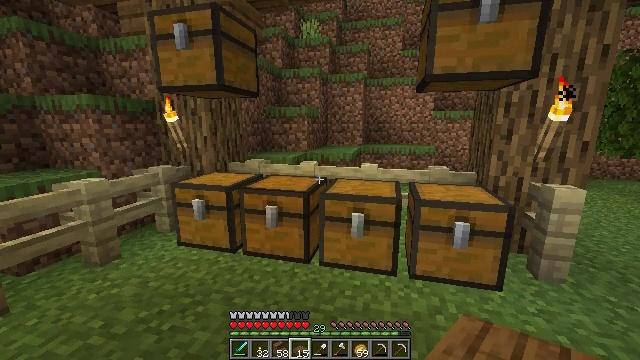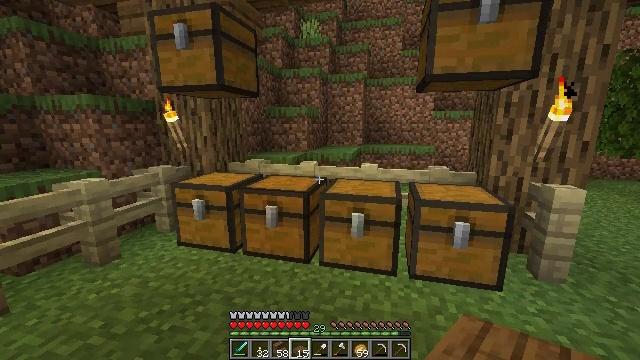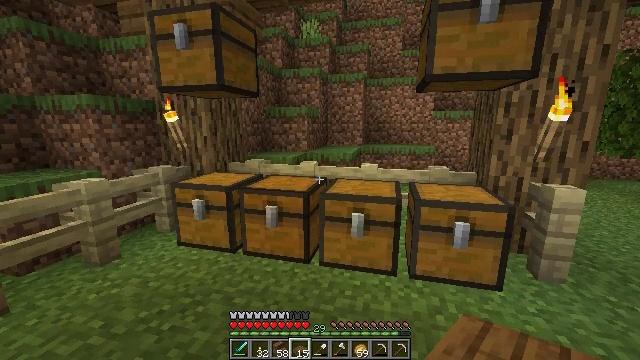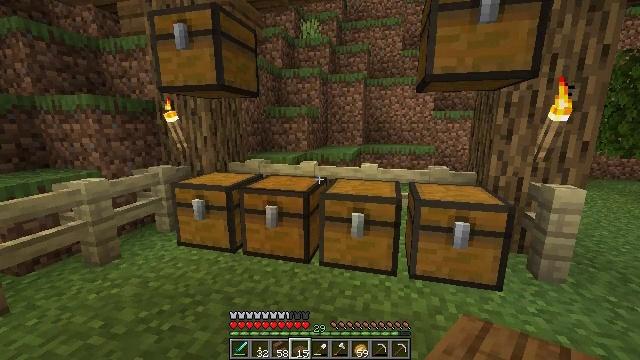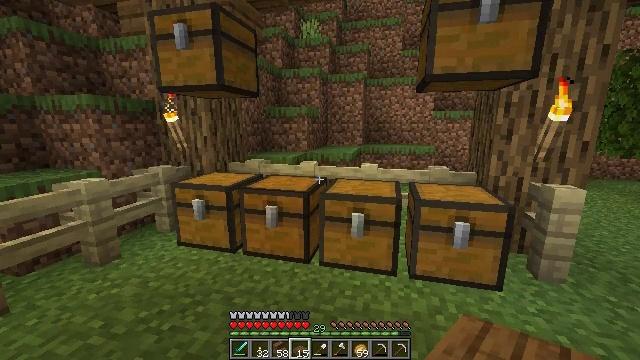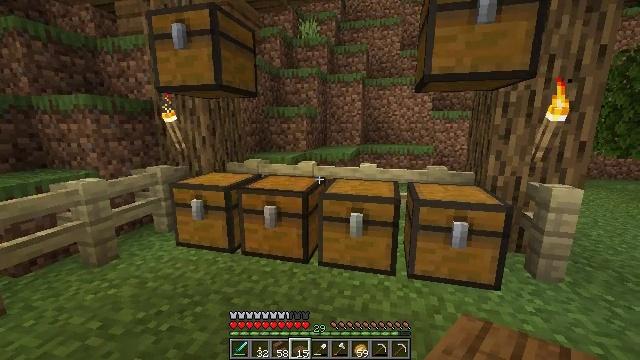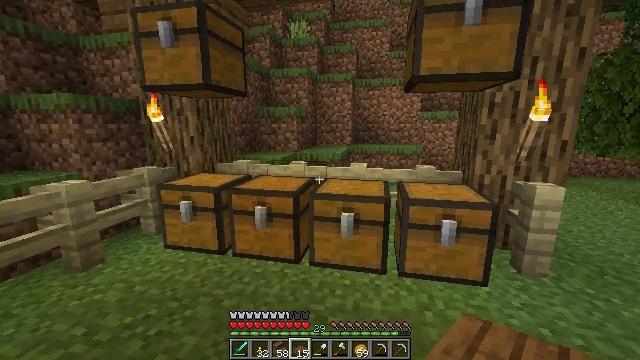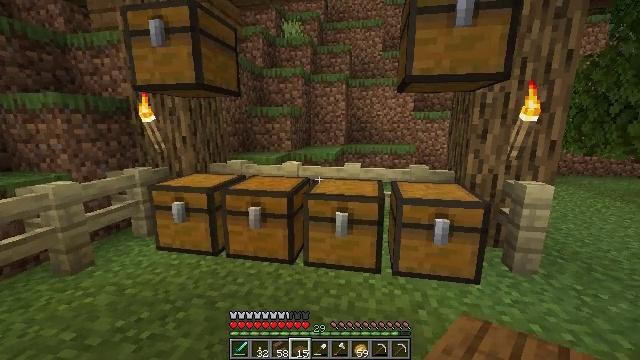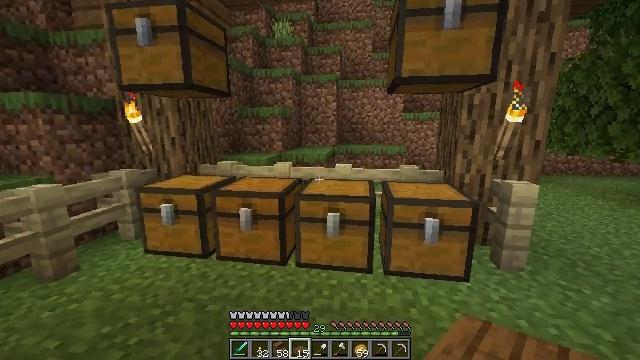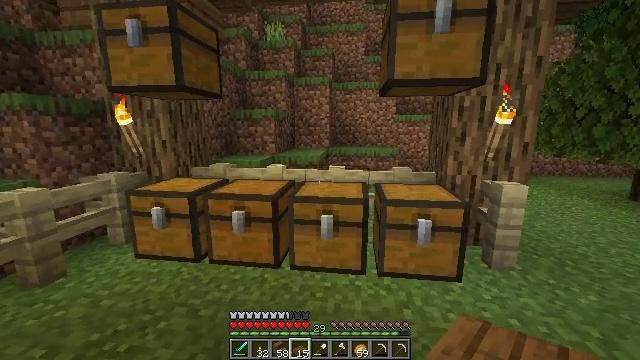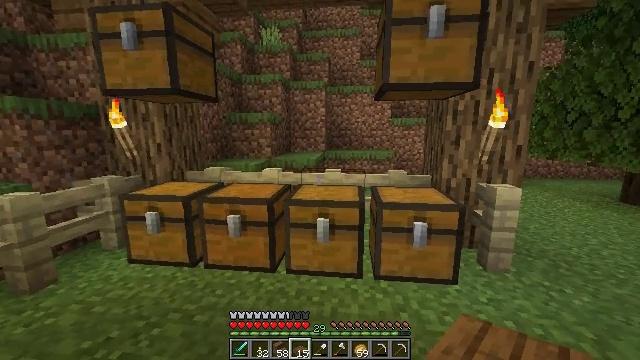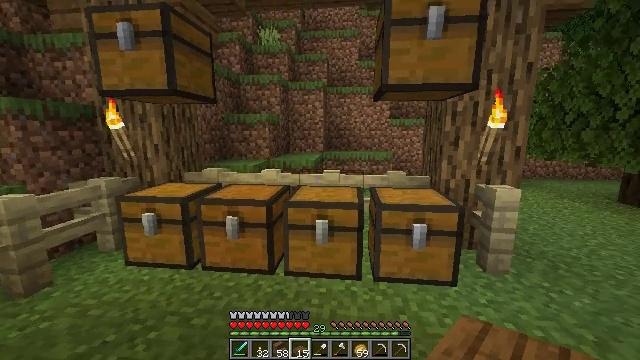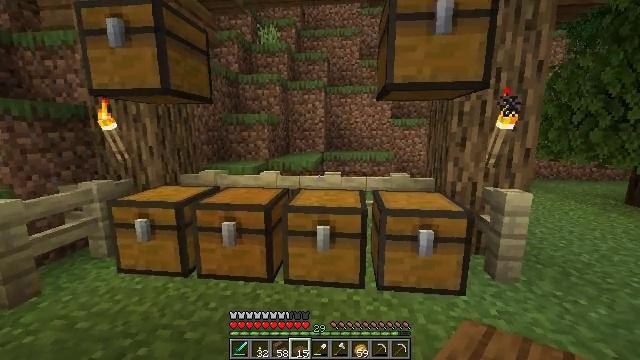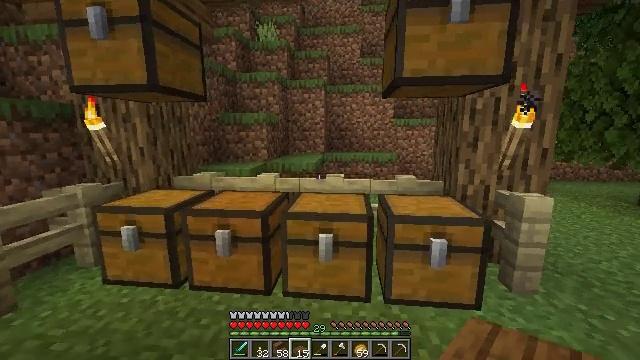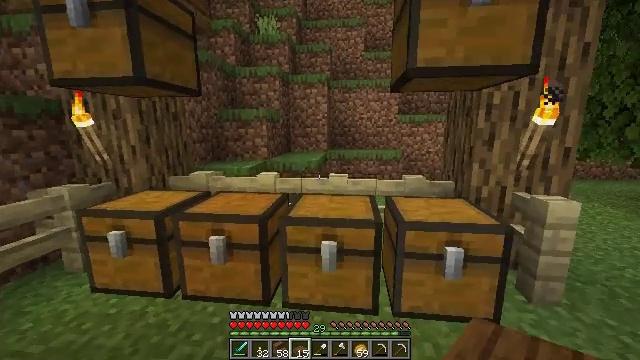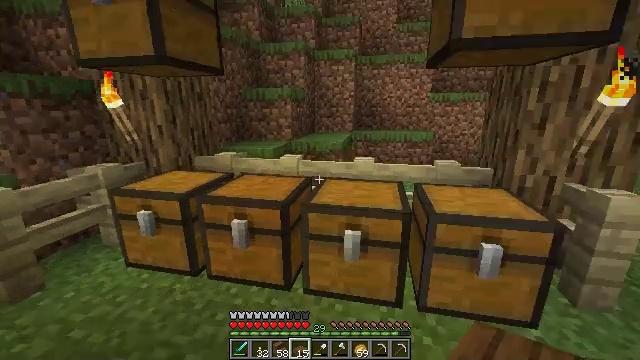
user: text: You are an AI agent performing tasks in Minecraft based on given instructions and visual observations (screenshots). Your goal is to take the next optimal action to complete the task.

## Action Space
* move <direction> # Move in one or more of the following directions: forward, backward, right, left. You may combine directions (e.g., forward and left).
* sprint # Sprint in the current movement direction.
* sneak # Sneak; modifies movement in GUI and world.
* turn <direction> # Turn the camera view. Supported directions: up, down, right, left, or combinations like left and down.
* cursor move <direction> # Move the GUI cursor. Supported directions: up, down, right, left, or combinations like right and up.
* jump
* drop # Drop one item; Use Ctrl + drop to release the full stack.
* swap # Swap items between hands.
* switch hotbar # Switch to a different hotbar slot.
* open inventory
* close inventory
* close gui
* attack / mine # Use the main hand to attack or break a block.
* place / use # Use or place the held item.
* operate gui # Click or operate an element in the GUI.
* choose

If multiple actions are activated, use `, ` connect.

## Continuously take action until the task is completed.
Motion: motion action
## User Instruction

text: Craft spruce slabs with the crafting table.
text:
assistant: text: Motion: no_op
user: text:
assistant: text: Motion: no_op
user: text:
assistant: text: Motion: no_op
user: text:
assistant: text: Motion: no_op
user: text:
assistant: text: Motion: no_op
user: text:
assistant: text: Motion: turn right
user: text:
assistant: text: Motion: turn right
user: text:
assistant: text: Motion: turn right
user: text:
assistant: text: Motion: turn right
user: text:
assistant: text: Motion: no_op
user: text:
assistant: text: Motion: move forward
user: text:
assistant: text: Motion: move forward
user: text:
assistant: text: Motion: move forward
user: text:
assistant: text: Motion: move forward
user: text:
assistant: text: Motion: move forward, turn left and down
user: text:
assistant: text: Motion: move forward, turn left and down
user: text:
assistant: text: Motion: turn left and down
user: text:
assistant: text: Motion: turn left and down
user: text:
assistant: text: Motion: turn left and down
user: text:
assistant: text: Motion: no_op
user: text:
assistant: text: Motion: no_op
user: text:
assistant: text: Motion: no_op
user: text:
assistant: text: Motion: turn right
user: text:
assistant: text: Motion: turn right
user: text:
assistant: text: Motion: turn right
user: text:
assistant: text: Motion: use / place
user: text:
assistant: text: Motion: use / place
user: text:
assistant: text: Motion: no_op
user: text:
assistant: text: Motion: no_op
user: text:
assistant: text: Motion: no_op